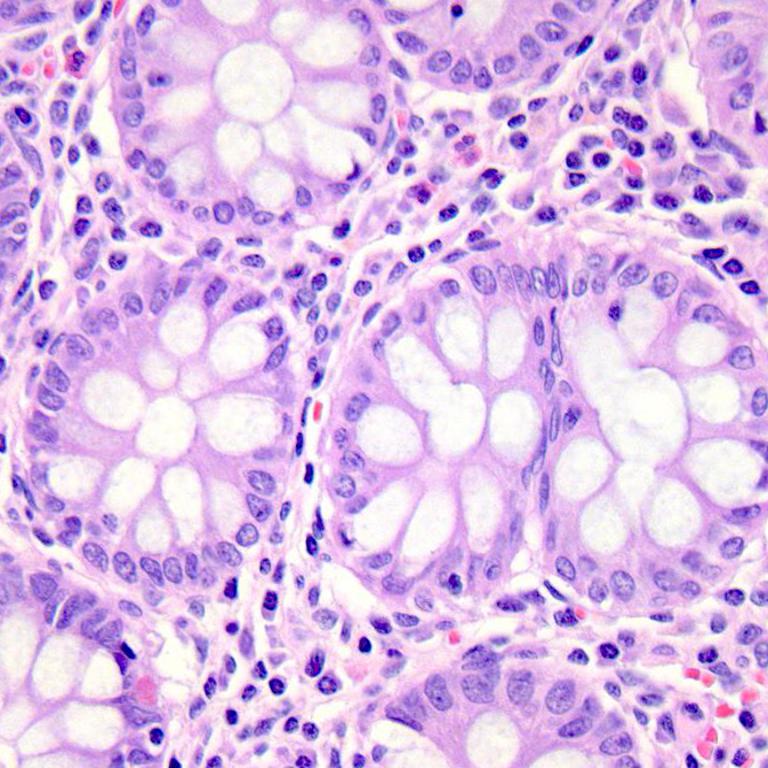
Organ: colon
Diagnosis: benign